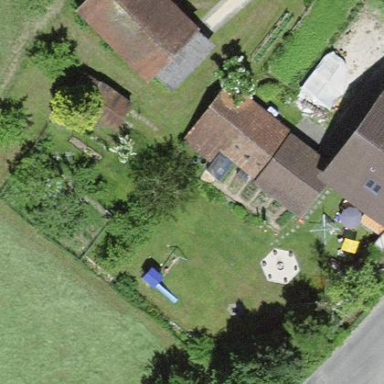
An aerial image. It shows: Rural barn.